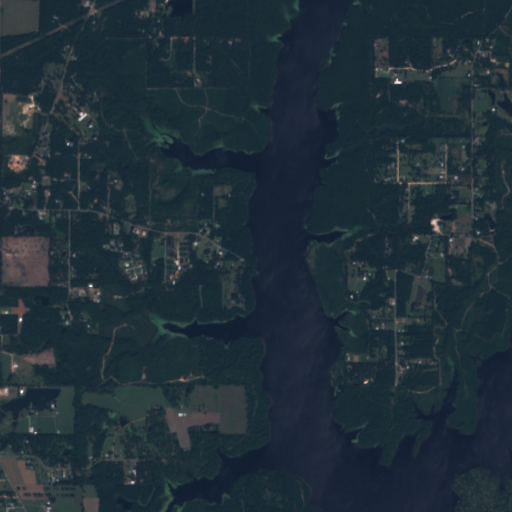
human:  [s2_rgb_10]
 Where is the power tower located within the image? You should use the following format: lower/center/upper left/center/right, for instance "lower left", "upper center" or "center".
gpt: The power tower is located in the upper left of the image.
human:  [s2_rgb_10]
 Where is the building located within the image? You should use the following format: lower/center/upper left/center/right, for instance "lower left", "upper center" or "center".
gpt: There is no building in the image.